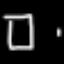
Label: square